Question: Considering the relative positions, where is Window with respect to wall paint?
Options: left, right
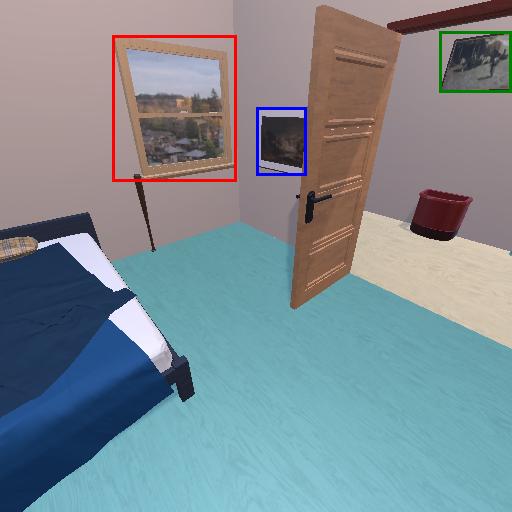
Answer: left